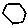
Label: hexagon